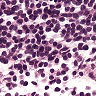
Metastatic tissue present: no